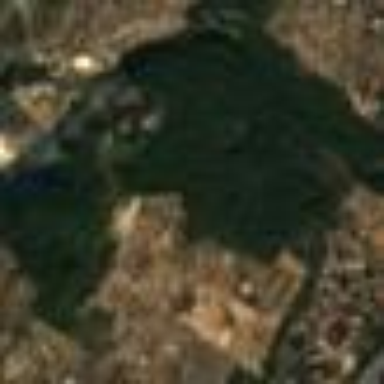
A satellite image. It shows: Forest area.